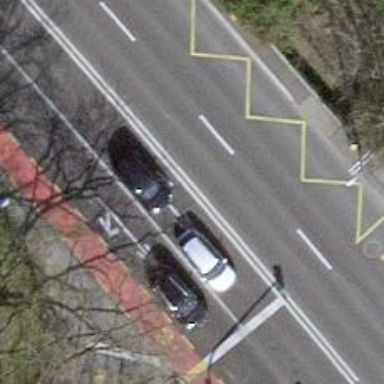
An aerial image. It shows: Public transport stop position.